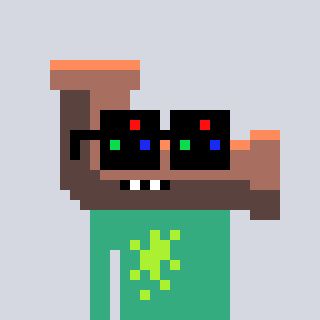
a pixel art character with square black sunglasses, a pipe-shaped head and a teal-colored body on a cool background